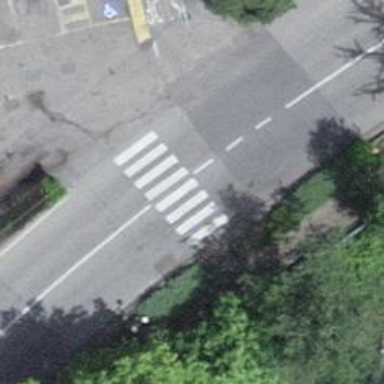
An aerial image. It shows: Footway made of paving stones.